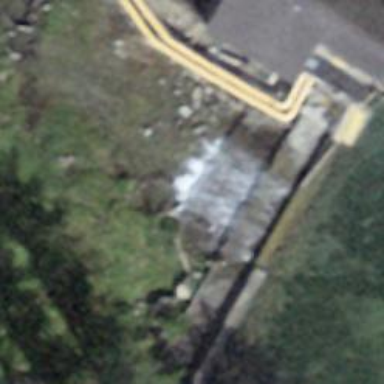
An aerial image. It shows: Dam across waterway.